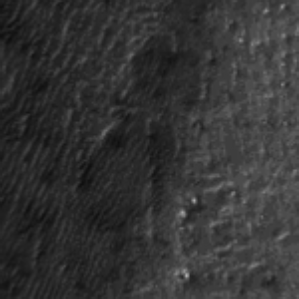
Label: frost